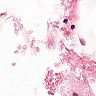
Metastatic tissue present: no